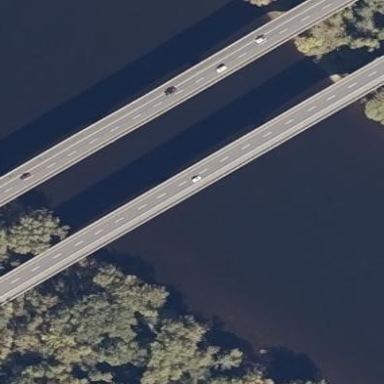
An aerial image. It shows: Man-made bridge.